Current action and preconditions to check: path_clear

Your task: For each precondition in the list above, predict whether it will hold at this action.

Consider the current scene as observed from the mobile robot's camera, and analyze the predicted future states of all dynamic agents (e.g., people, animals, vehicles, or any moving entities) within the NEXT SECOND.

IMPORTANT: Only answer "very likely" if you are absolutely certain—based on strong, clear evidence—that a dynamic agent will violate the precondition in the predicted future state. Do NOT answer "very likely" for unlikely, ambiguous, or low-probability risks.

Ask yourself for each precondition: Is there a high probability, with clear and convincing evidence, that the predicted future states of any dynamic agent will interfere with the predicted future state of the currently executing action within the NEXT SECOND, causing that precondition to fail?

Assess the risk level based on these predictions. Use "likely" or "very likely" if motions create a clear risk of interference.

Use "neutral" or "improbable" if agents are nearby but their predicted paths are clearly diverging or non-conflicting.

Failure Risk Categories: "very improbable", "improbable", "neutral", "likely", "very likely"

Answer Format: Output ONLY the probability_of_failure value from these categories: "very improbable", "improbable", "neutral", "likely", "very likely"

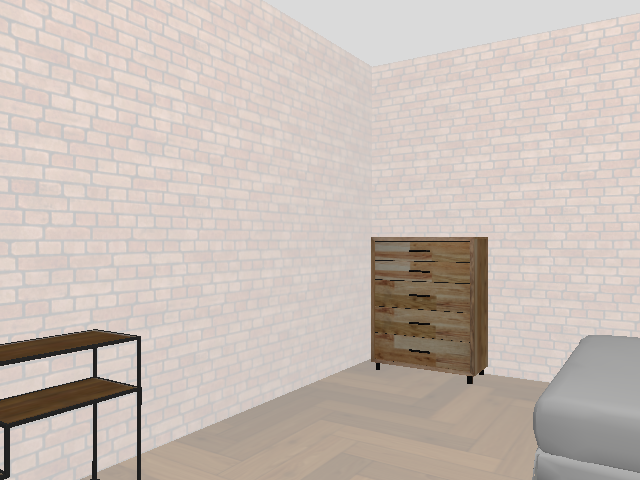

Answer: very improbable